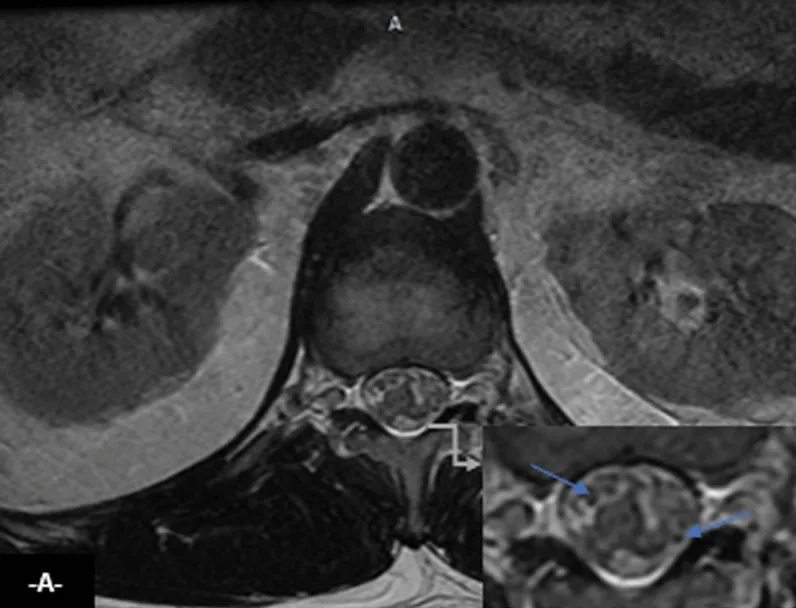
Medullar axial T2.
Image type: radiology (mri)